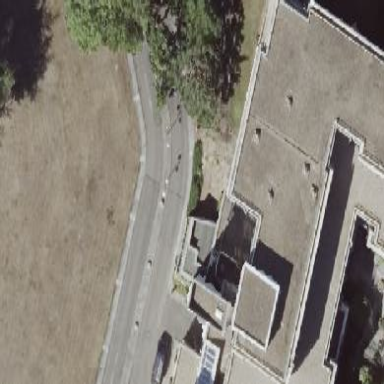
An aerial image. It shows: Part of building with flat grey roof made of gravel.